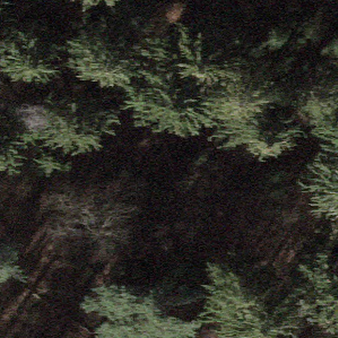
Label: other